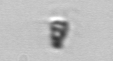
Label: Pyramimonas